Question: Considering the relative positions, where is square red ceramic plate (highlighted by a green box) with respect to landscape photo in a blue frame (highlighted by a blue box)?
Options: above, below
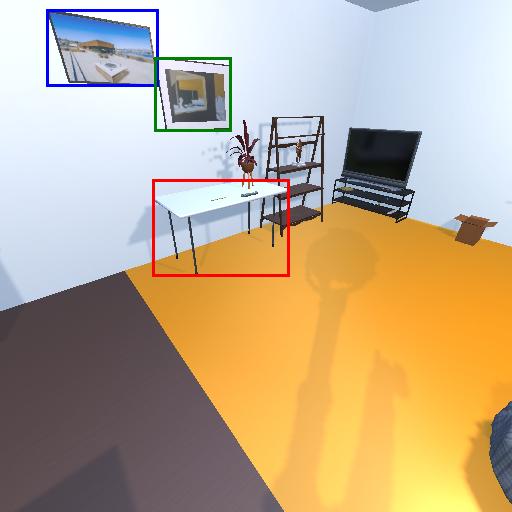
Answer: above